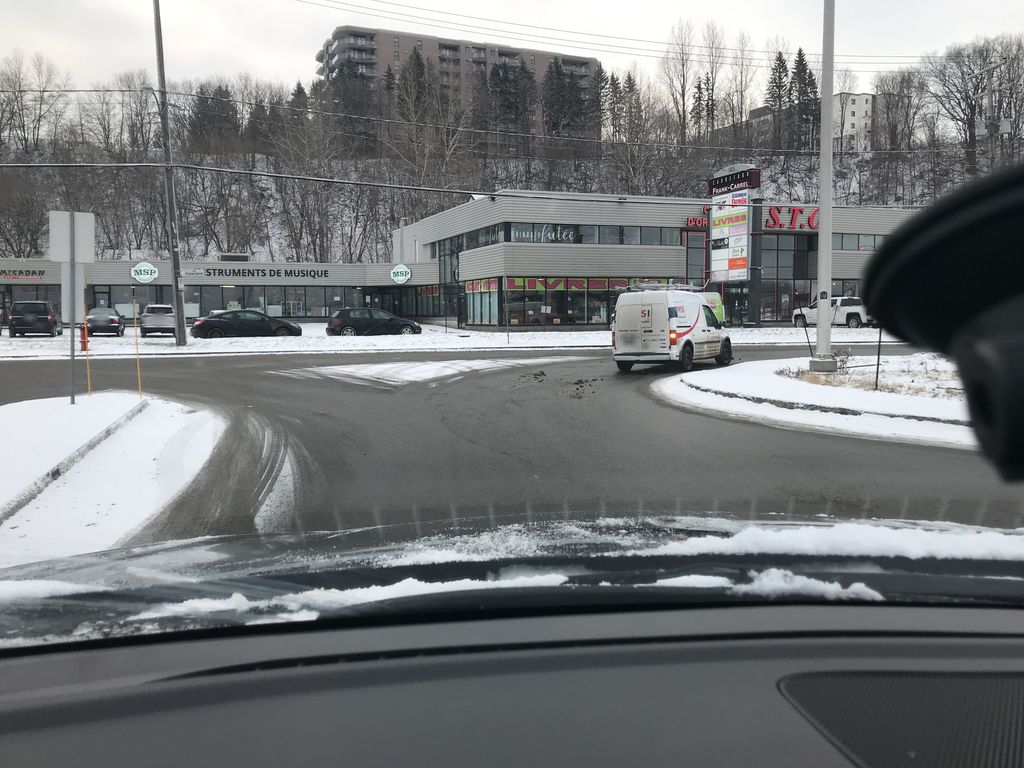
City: quebec_city